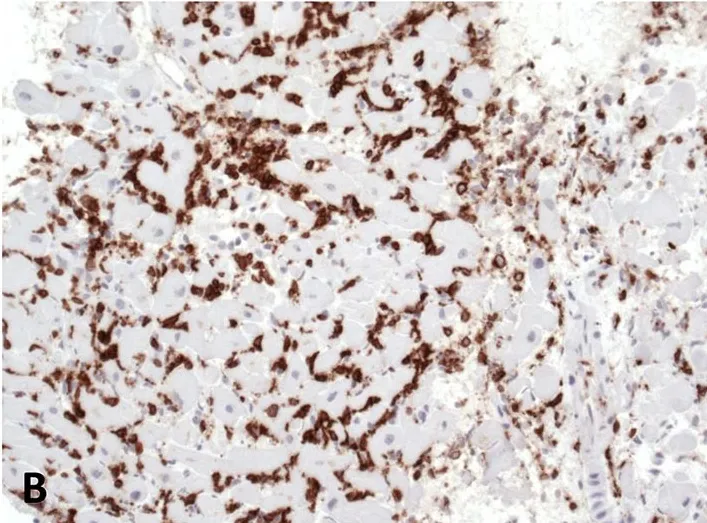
As well as immunohistological findings. In left ventricular endomyocardial biopsies illustrate a severe lymphocytic myocarditis with myocyte necrosis (blue circles) and infiltration of invading inflammatory cells (brown infiltrates).
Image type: pathology (immunostaining)